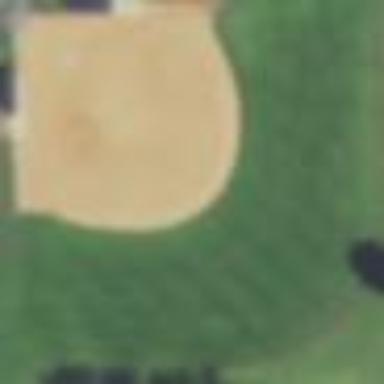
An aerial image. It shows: Baseball pitch for leisure land activities.